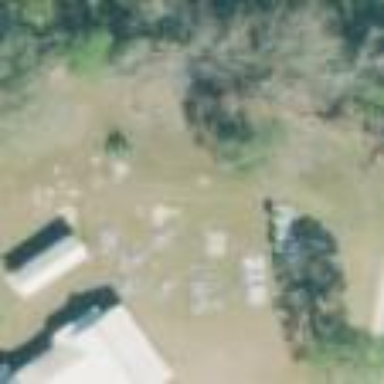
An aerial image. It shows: Cemetery.